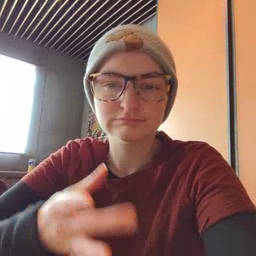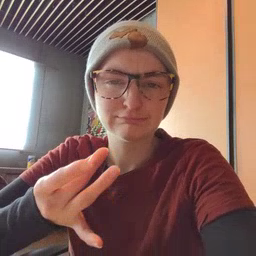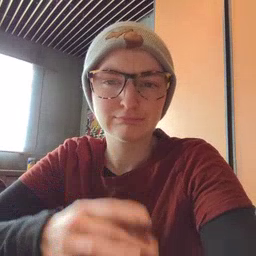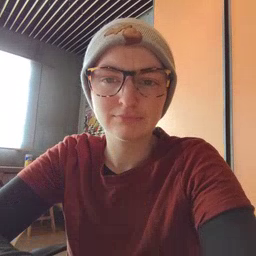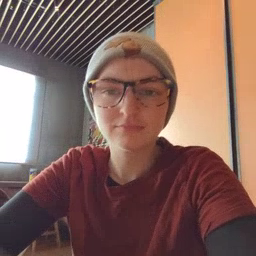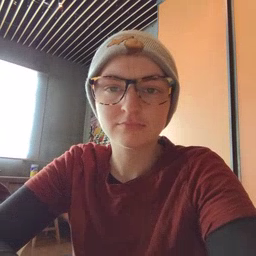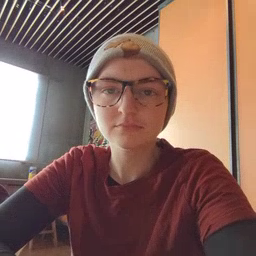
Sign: yucky